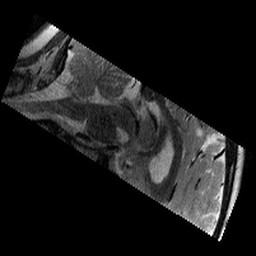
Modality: T2w
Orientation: sagittal
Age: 12
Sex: male
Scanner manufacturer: siemens
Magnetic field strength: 3 T
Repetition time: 9.23 s
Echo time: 0.067 s